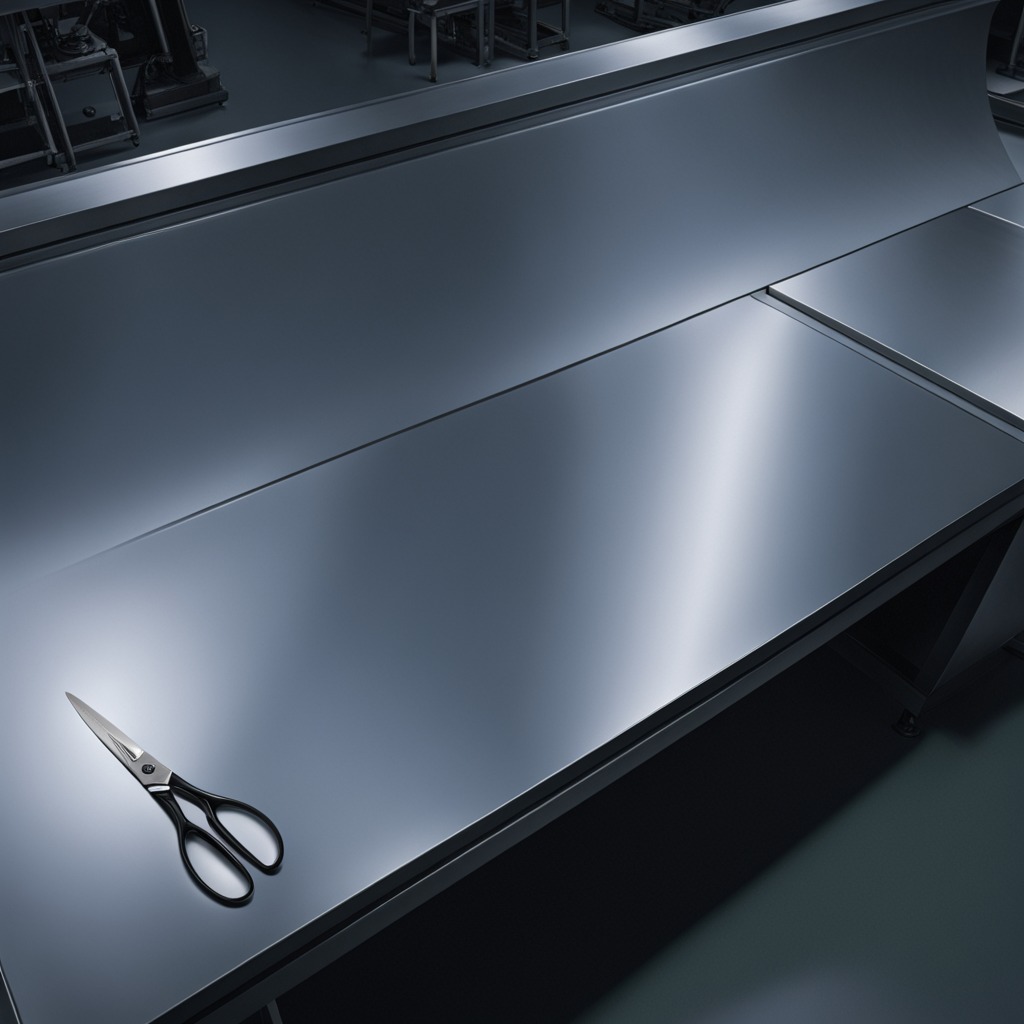
A scissor is lying on the tabletop.